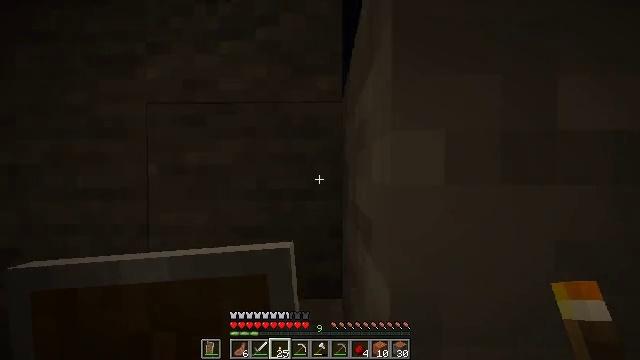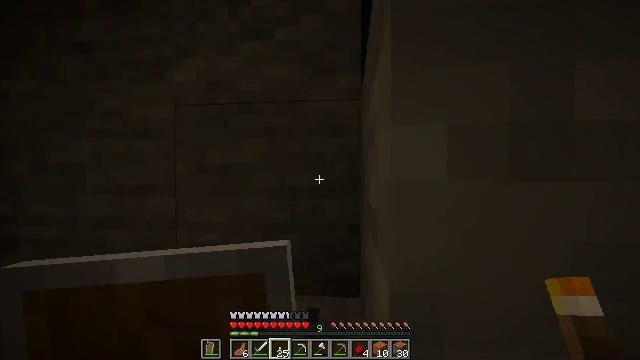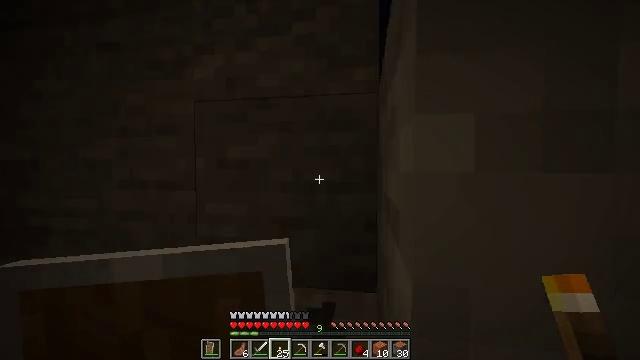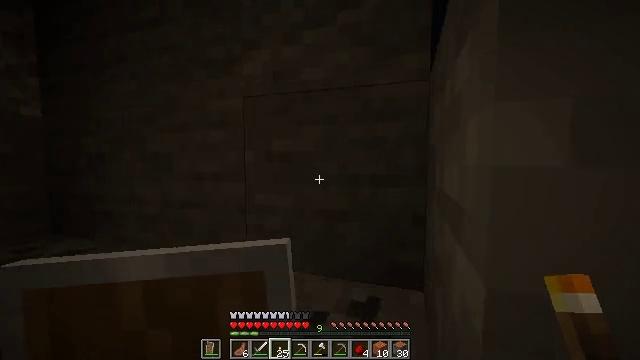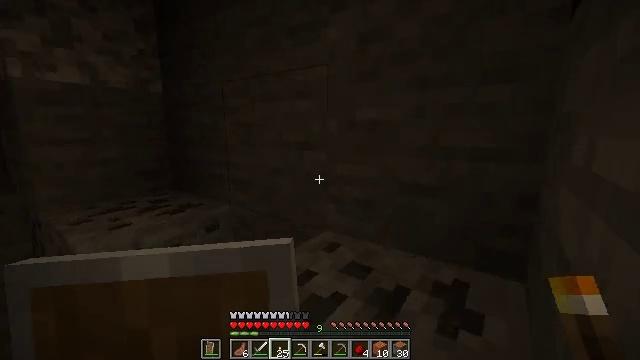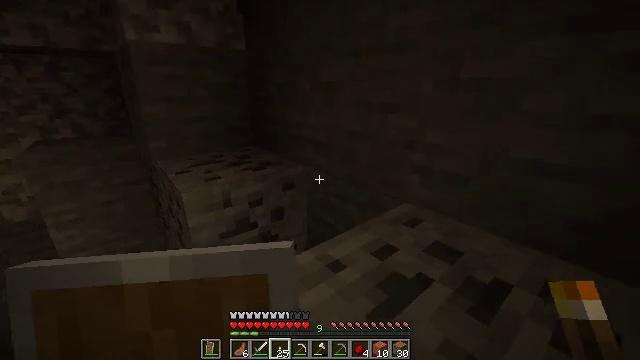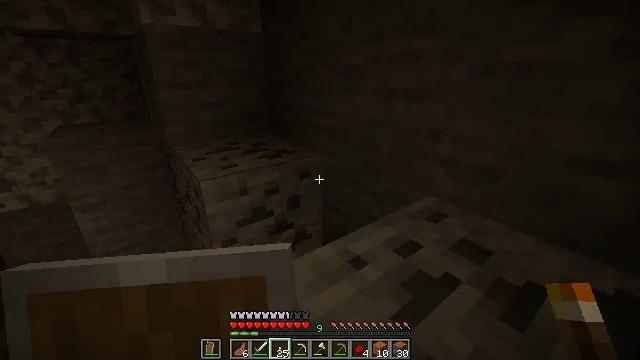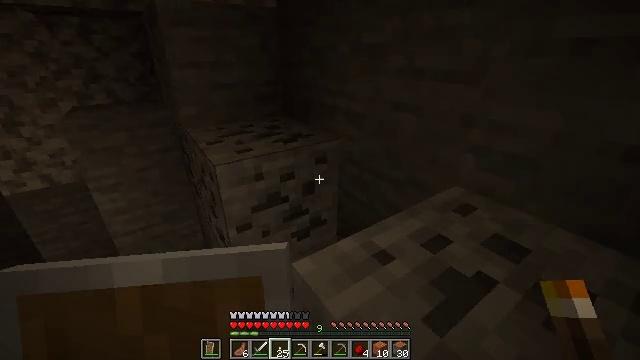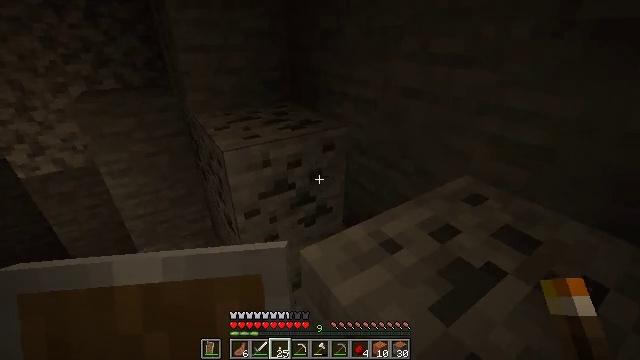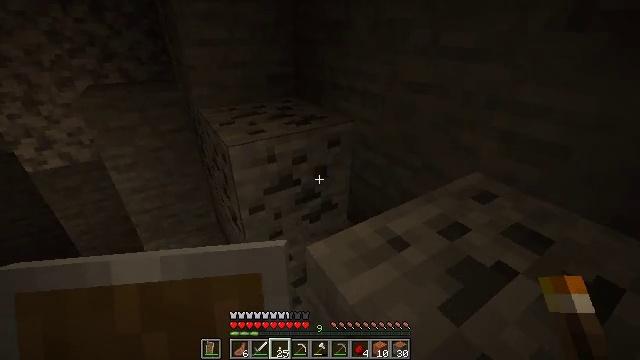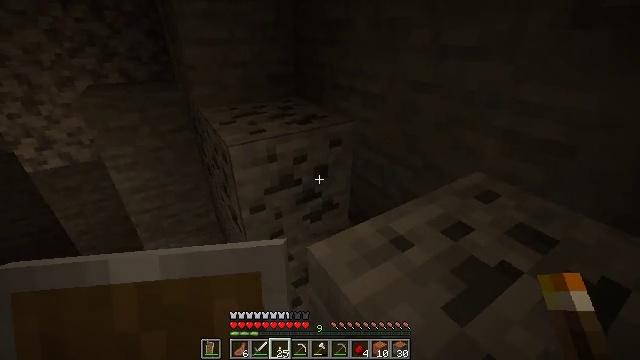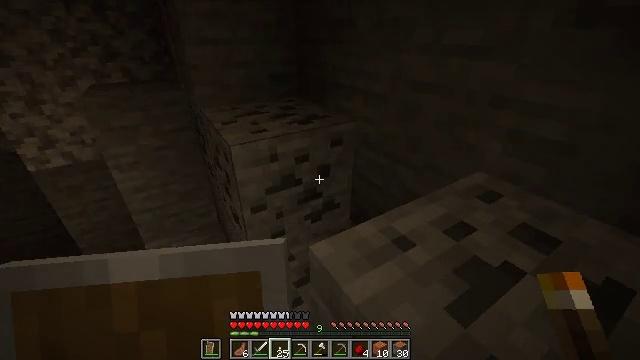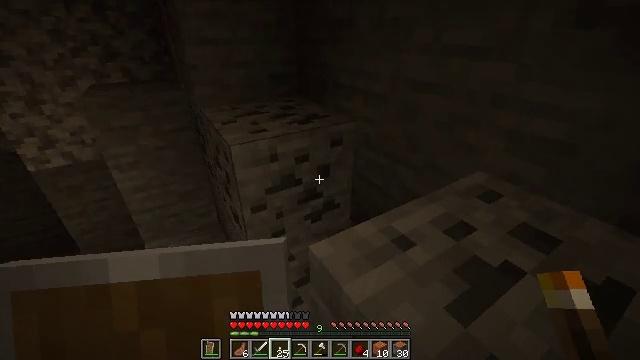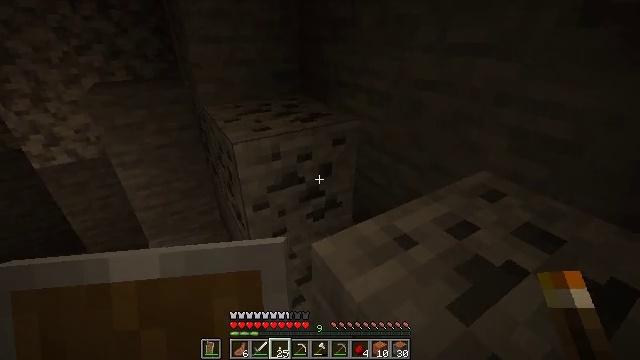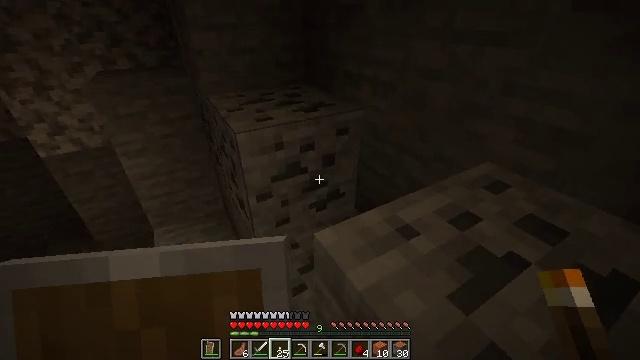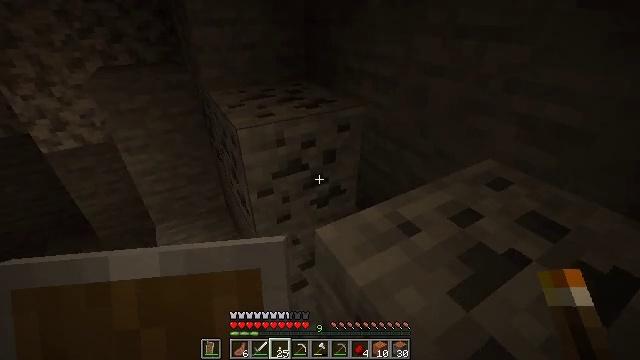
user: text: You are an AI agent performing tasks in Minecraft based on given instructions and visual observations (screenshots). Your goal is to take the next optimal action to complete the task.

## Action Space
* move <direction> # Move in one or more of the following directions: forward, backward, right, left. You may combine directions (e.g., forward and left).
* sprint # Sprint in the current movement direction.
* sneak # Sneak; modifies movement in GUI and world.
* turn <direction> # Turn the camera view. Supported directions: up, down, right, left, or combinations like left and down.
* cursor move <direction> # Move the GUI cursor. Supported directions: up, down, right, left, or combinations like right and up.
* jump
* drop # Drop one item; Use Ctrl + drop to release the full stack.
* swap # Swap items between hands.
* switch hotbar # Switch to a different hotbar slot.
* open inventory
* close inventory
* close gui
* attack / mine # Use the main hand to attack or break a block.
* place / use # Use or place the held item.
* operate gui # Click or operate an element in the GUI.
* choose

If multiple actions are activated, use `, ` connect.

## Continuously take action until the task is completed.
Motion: motion action
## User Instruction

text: Break the coal ore to collect coal.
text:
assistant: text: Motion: move forward, turn left
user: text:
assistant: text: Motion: move forward, turn left and down
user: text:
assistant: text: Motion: move forward, turn left and down
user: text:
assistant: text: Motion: move forward, turn left and down
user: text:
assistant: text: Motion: move forward, turn left and down
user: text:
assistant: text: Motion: turn left and down
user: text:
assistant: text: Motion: turn left and down
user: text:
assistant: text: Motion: turn left and down
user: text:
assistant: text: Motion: no_op
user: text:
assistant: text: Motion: no_op
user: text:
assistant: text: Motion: no_op
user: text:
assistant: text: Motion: no_op
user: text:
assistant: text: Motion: no_op
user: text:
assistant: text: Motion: turn down
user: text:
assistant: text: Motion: no_op
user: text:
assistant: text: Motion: no_op
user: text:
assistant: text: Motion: no_op
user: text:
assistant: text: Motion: no_op
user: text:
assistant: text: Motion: no_op
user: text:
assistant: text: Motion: turn right
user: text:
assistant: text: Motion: turn right and down
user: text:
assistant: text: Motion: turn right
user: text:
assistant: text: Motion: turn right
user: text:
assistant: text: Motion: turn right
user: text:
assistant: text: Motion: turn right
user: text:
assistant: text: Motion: turn right
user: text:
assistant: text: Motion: move back, turn right
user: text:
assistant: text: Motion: move back, turn right
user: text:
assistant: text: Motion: move back, turn right and down
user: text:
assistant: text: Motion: turn right and down